Chest X-ray:
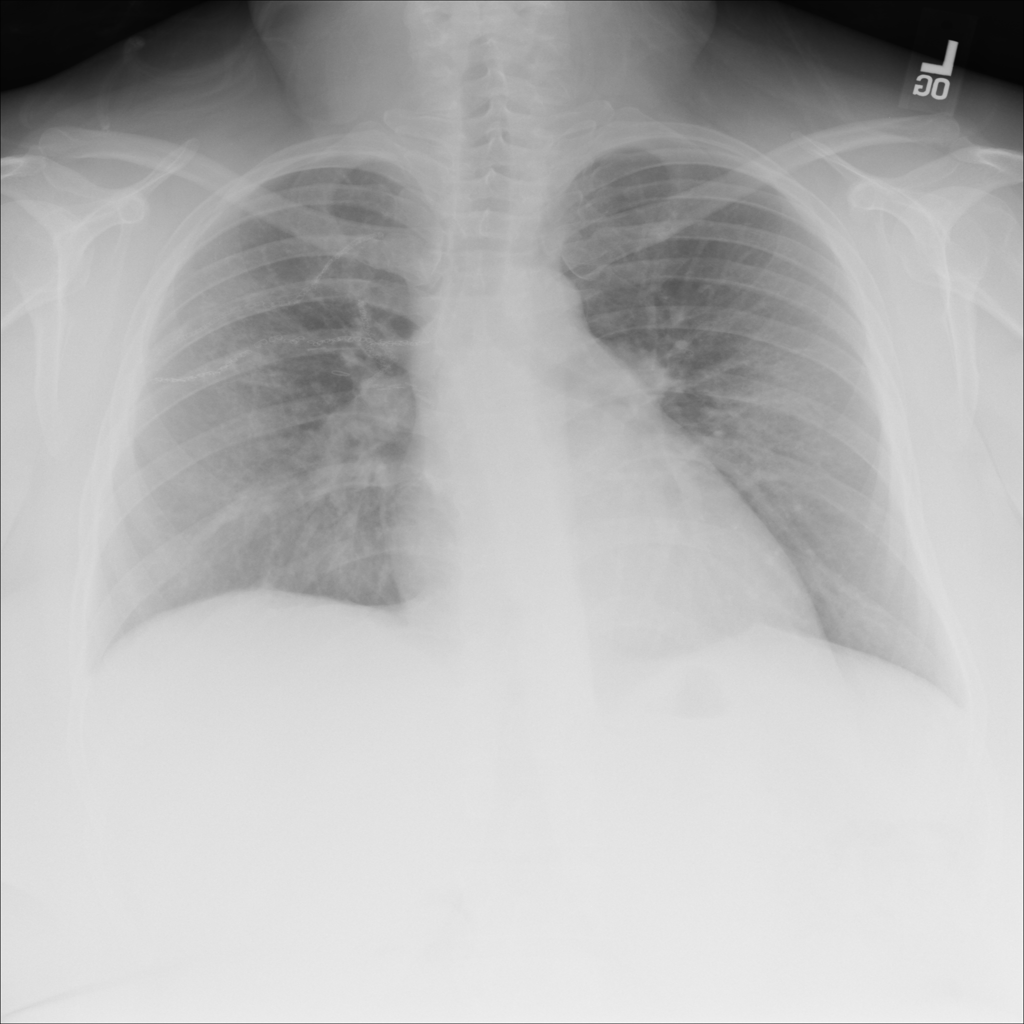
Findings: Fibrosis
No abnormal finding: no